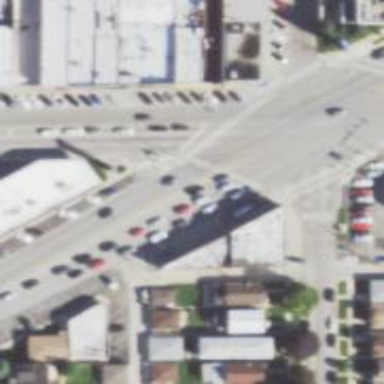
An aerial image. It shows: Footway that serves as traffic island.